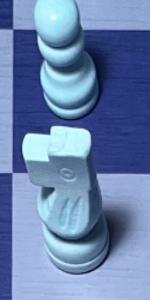
Label: Knight_White